Question: When I run my app on Android emulator, the app will load a content of a (large) text file. There's no problem until now, but when I look at the stats, I am confused about what the "free" type means.
Does it mean my app has allocated big objects and they are unused now? Or it just says that it's the free memory of the device?

Regard
p.s: I'm new to Android.
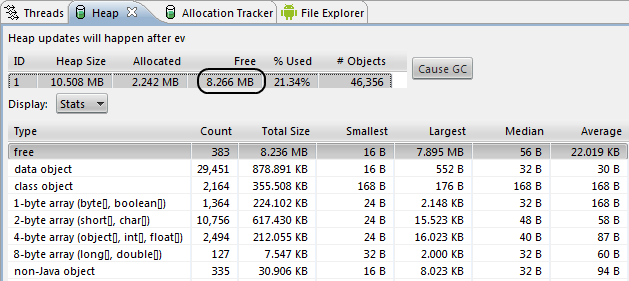
Answer: "Free" means the memory is allocated to the JVM as heap memory but not being used by live objects at the moment, i.e. it has either never been used or (much more likey) was previously used by objects that have since been garbage collected.